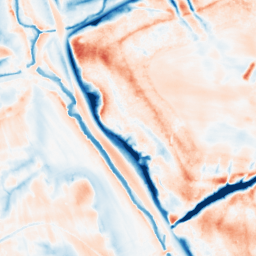
Category: multiscale
Decomposition family: dog_multiscale
Decomposition parameters: sigma_ratio: 2
n_scales: 4
base_sigma: 0.5
Upsampling method: edge_directed
Upsampling parameters: scale: 2
Upsampling scale: 2